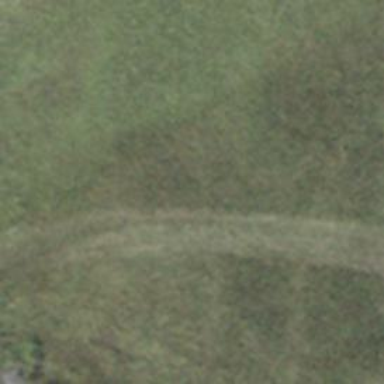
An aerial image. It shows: Grassy track with grade3 tracktype.